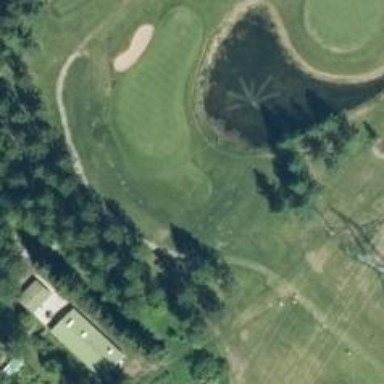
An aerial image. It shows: Grassy area designated as golf fairway.